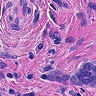
Metastatic tissue present: yes